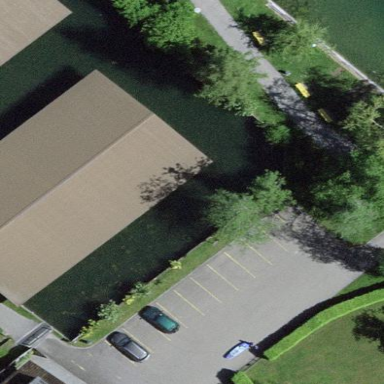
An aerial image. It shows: Street side parking area.